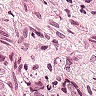
Metastatic tissue present: yes